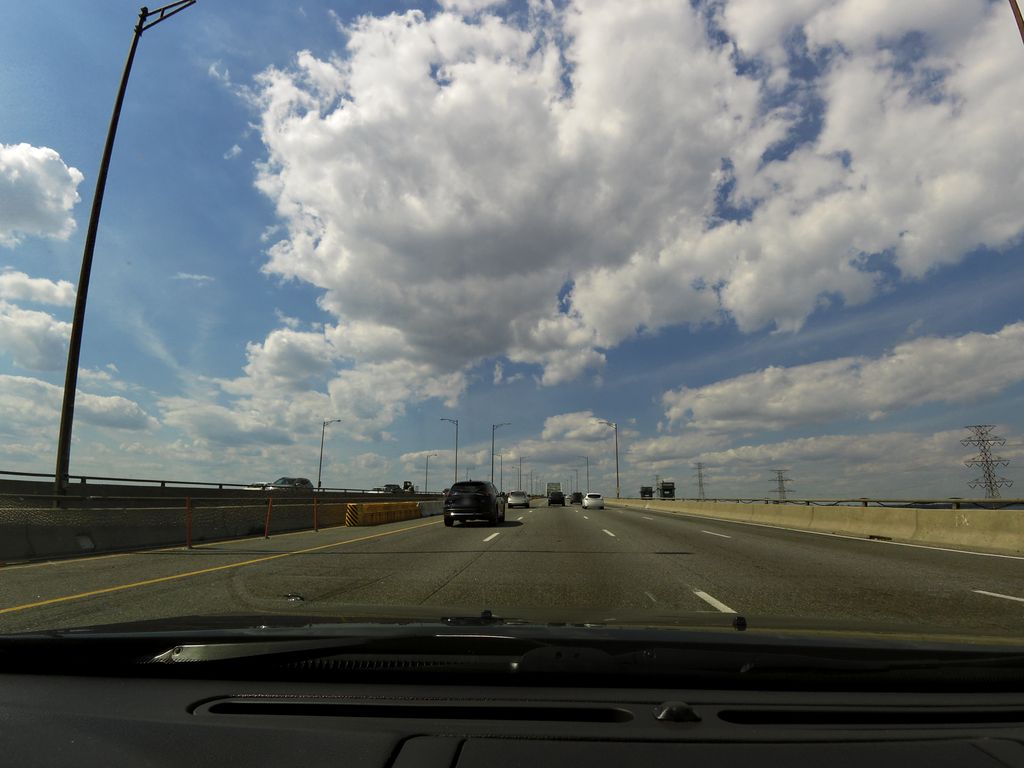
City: hamilton